Chest X-ray:
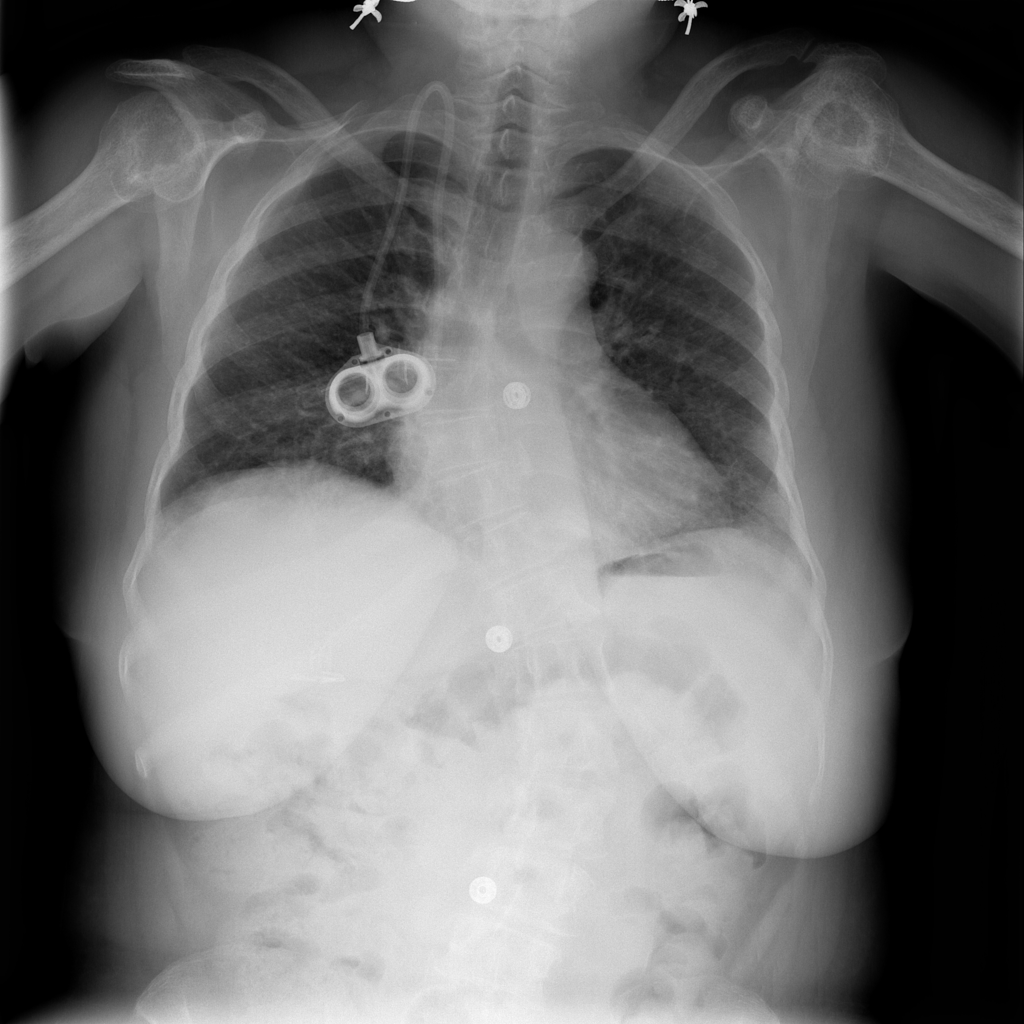
No abnormal finding: yes